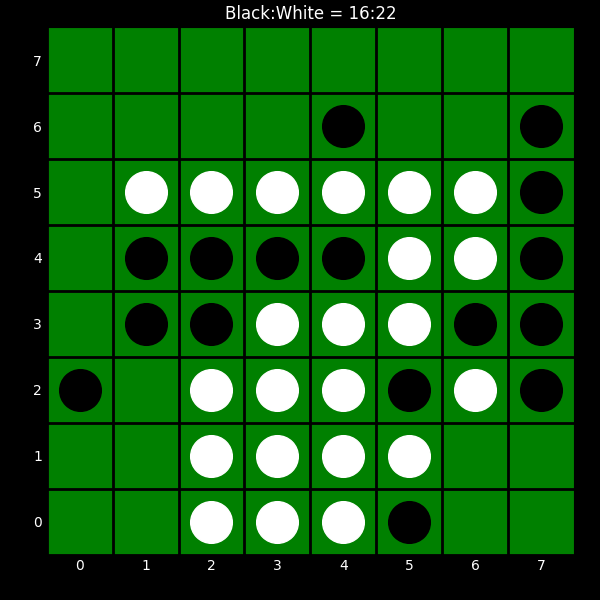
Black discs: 16
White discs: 22